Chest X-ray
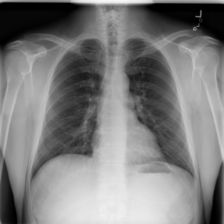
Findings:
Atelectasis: negative
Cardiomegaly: negative
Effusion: negative
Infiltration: negative
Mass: negative
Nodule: negative
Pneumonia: negative
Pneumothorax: negative
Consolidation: negative
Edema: negative
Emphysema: negative
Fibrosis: negative
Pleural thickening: negative
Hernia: negative